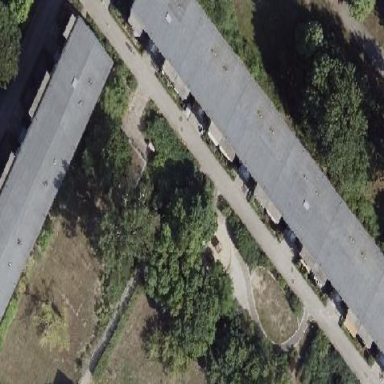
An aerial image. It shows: Apartment building with flat roof.